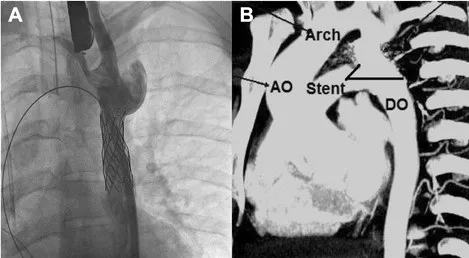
A; Aortogram showing placement of a stent across the coarctation of the aorta. B Follow-up CT angiogram showing a patent stent and the lumen of the aorta. (AO- Ascending aorta, DO- descending aorta).
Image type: radiology (ct)